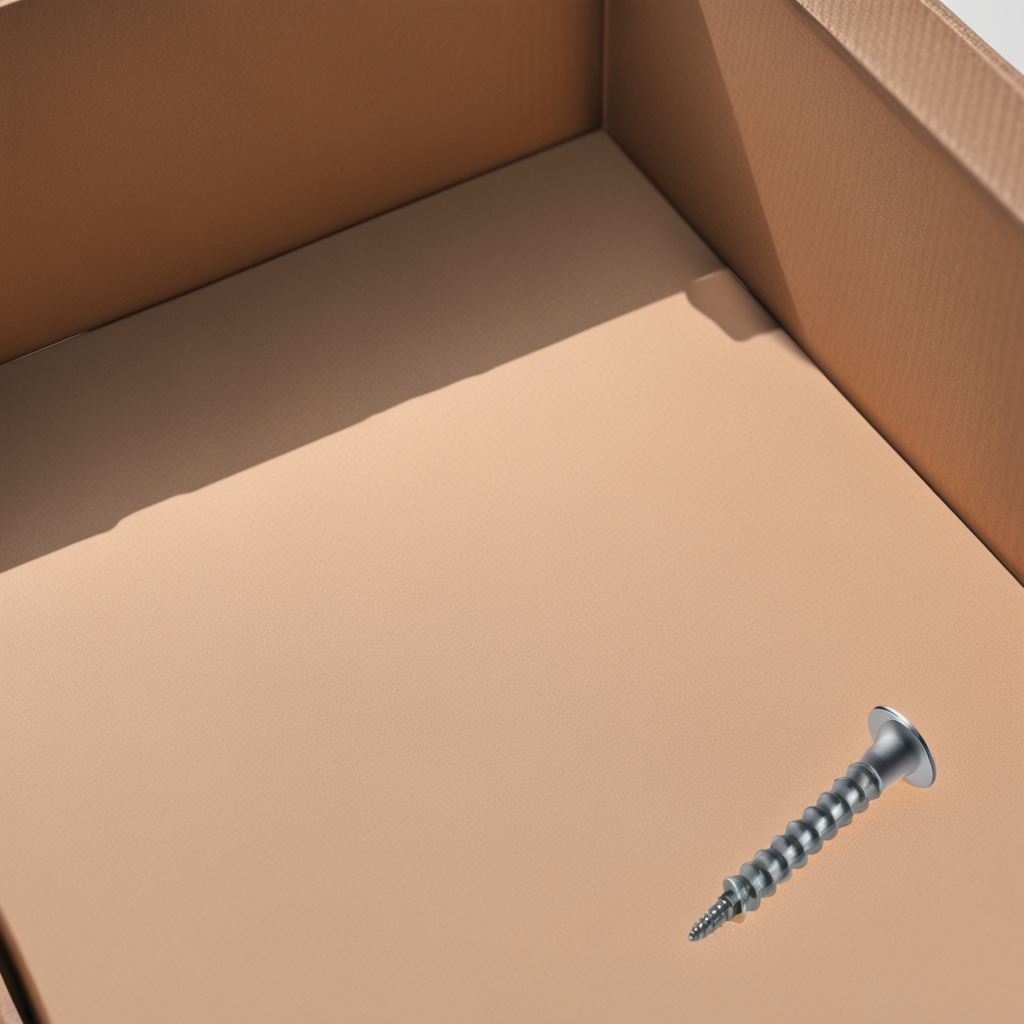
A metal screw is lying on the cardboard box surface in an outdoor workshop during daytime bright natural light soft shadows slightly creased but